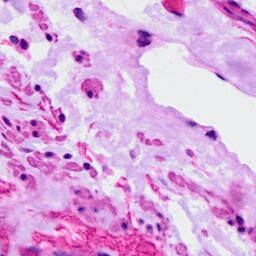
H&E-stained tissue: Ovarian